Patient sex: M
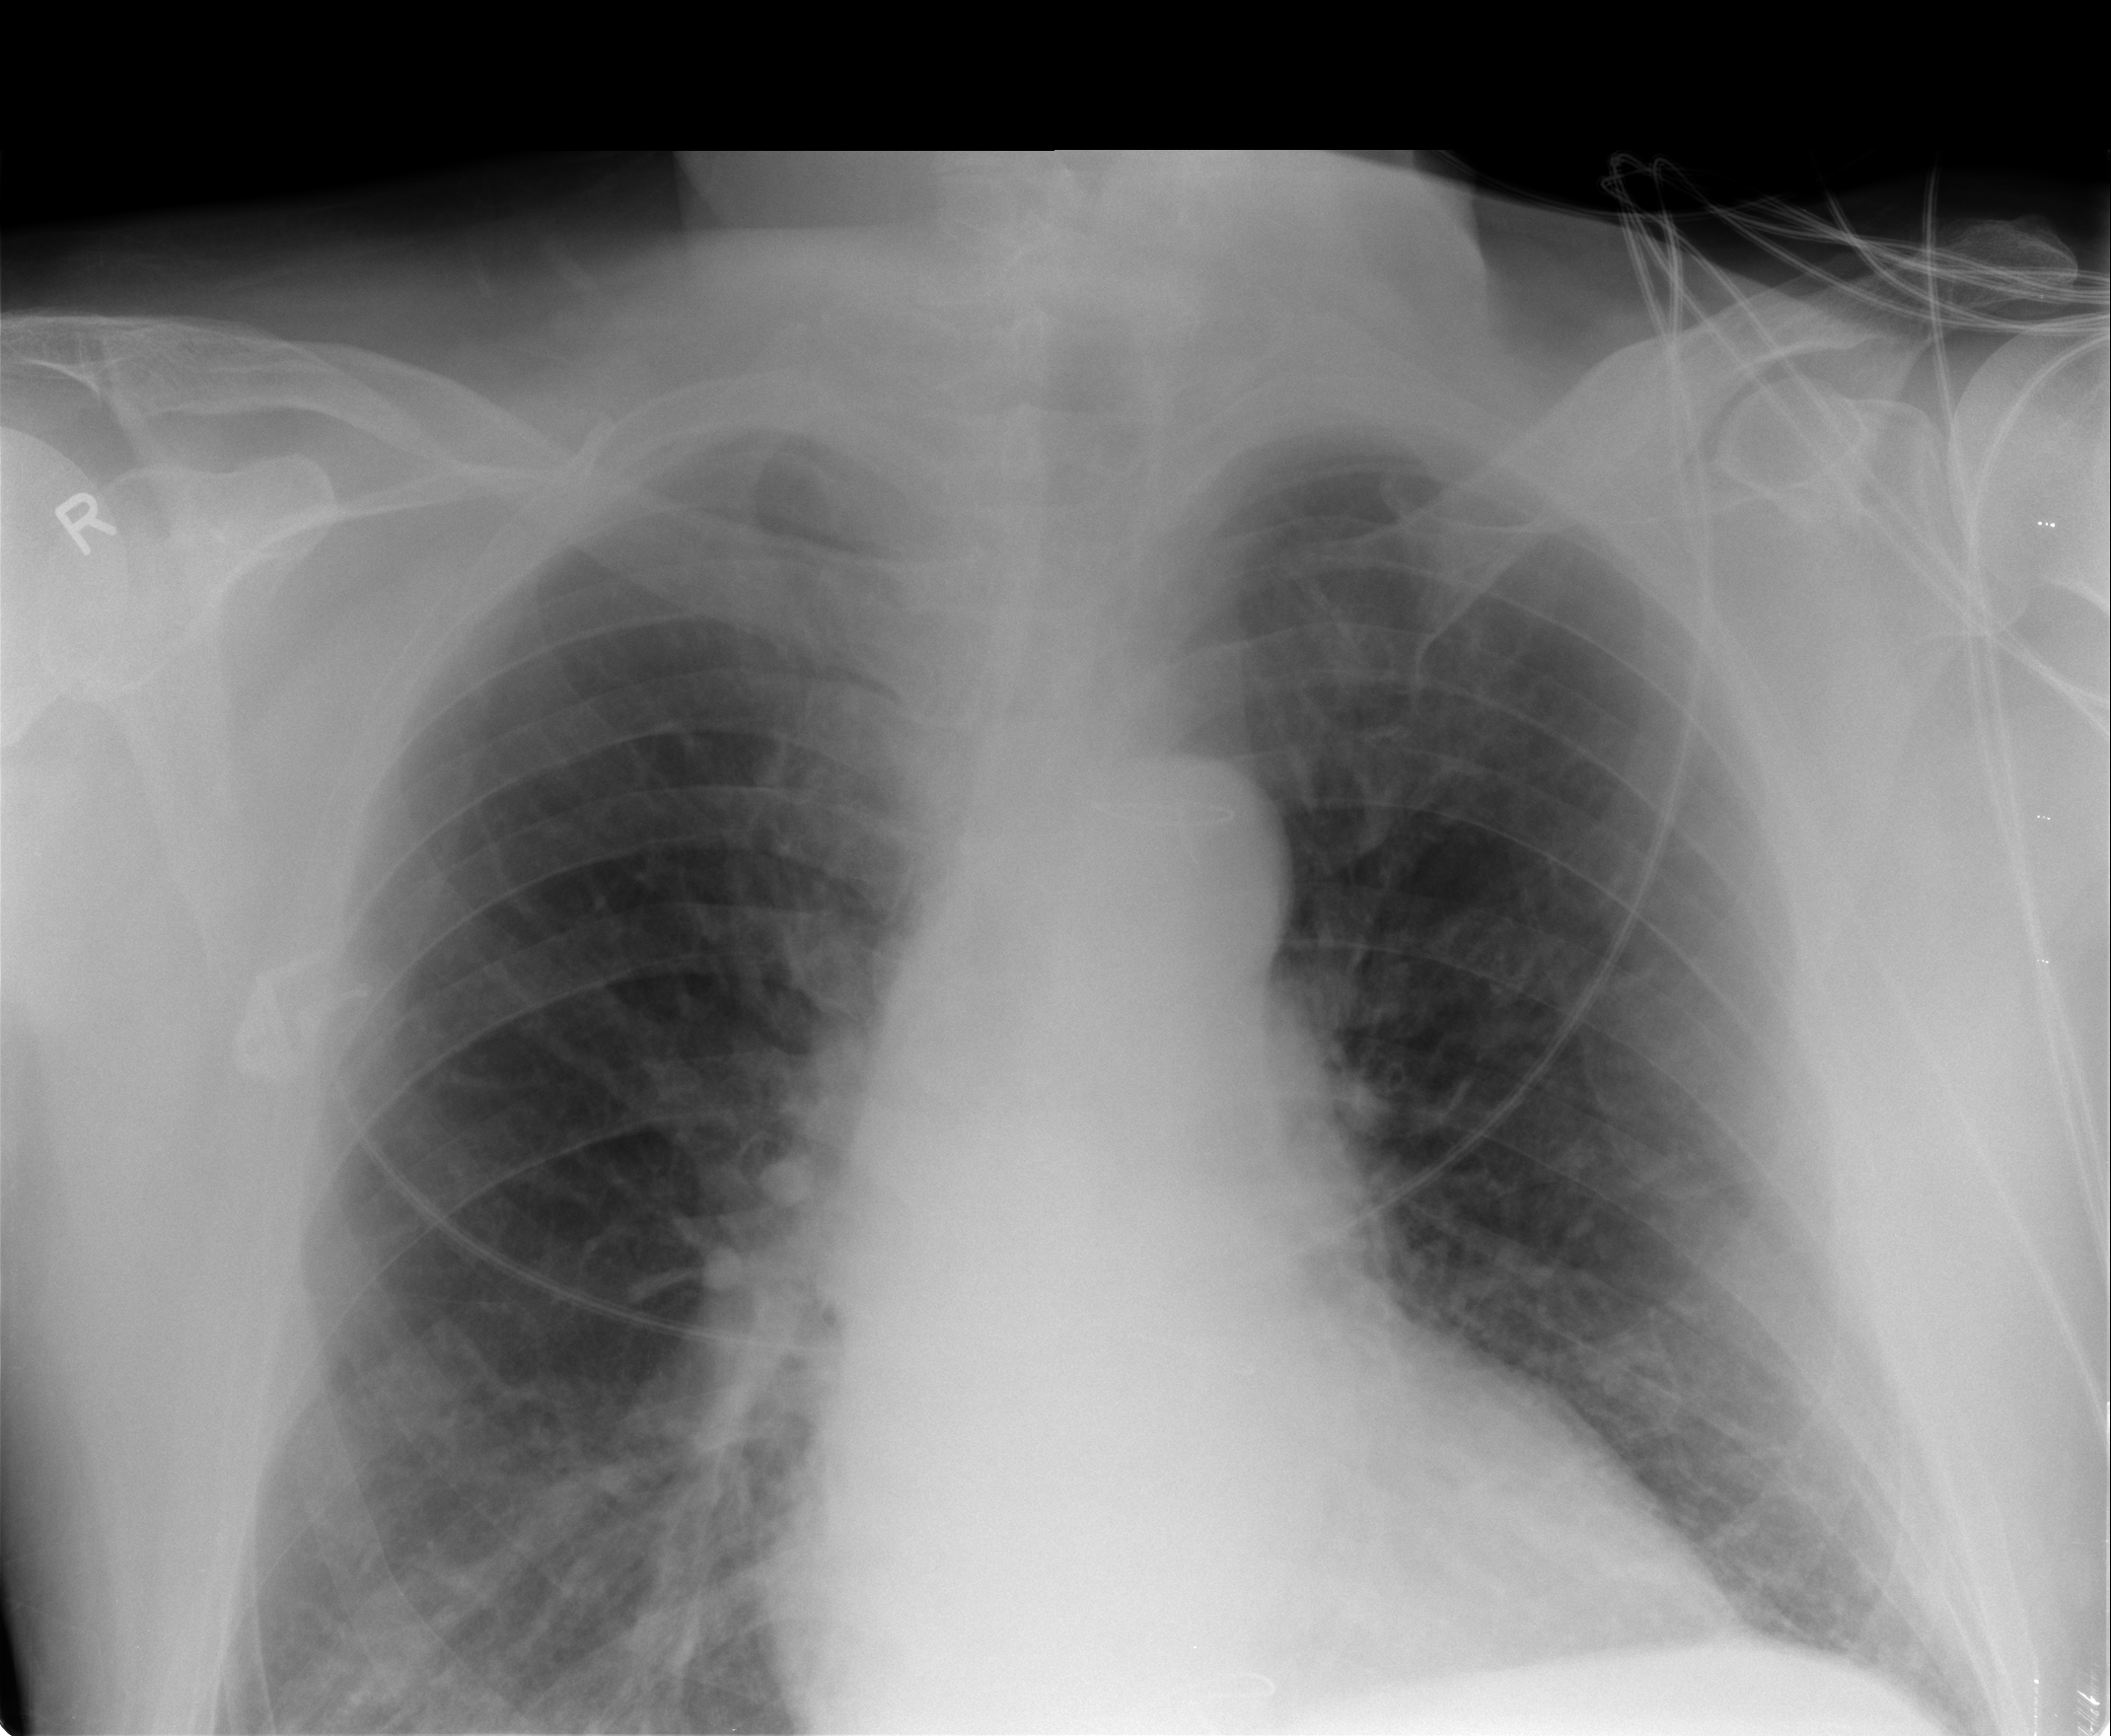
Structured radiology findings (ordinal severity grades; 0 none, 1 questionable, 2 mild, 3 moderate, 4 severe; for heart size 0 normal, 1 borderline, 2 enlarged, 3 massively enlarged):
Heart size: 1
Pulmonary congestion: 0
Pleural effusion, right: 0
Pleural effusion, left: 0
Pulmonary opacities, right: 0
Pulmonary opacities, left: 0
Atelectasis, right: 1
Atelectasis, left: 0